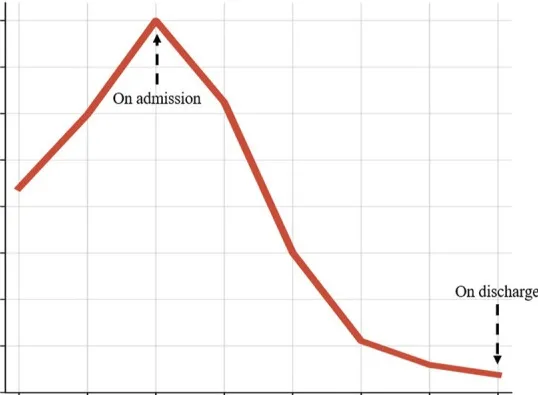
Change of creatine kinase during hospitalization.
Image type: chart (chart)